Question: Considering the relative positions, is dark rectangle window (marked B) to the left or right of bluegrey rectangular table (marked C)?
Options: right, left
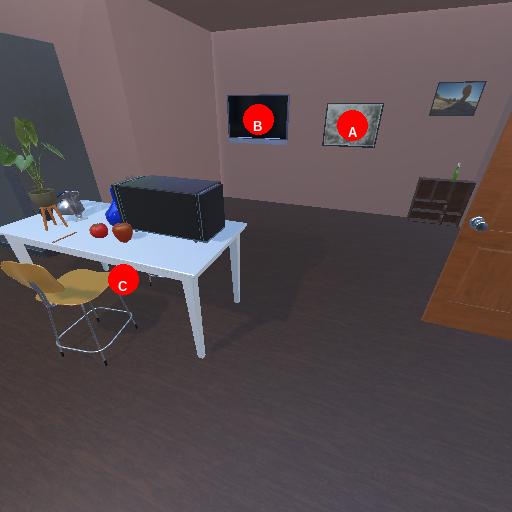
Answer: right